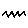
Label: zigzag